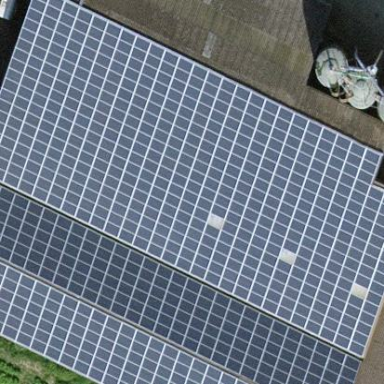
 consisting of solar photovoltaic panels."